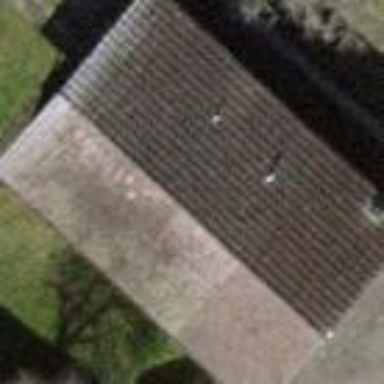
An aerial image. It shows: Simple house.